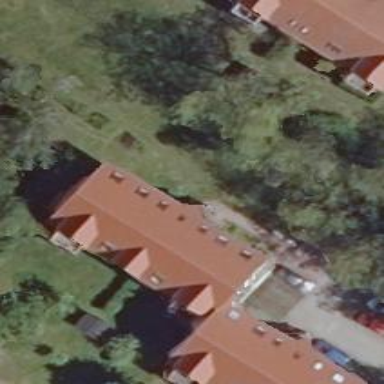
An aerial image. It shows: View of apartment building.